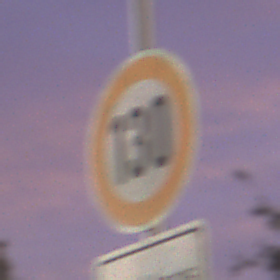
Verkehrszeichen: Geschwindigkeit130
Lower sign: ZeitangabenMitBeschraenkungAufWochentage1
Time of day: SunriseSunset
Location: Outdoor (Urban)
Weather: PartlyCloudy
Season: NotSpecified
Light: Artificial